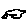
Label: cloud